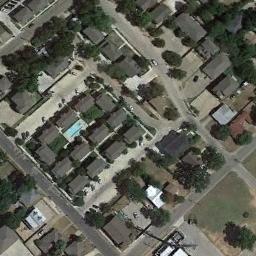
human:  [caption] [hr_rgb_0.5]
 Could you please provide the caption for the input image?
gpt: The dense medium residential area has lots of neatly arranged houses and some trees .

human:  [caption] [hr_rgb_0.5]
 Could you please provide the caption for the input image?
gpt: There are many buildings of different shapes and sizes in medium residential area .

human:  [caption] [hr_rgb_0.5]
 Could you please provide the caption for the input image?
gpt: Medium-sized residential areas have roads on both sides .

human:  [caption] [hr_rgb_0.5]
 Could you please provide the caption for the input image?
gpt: There are many black buildings and some green trees on the medium residential area .

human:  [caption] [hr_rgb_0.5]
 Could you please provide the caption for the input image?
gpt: The medium residential is next to the road and some trees .